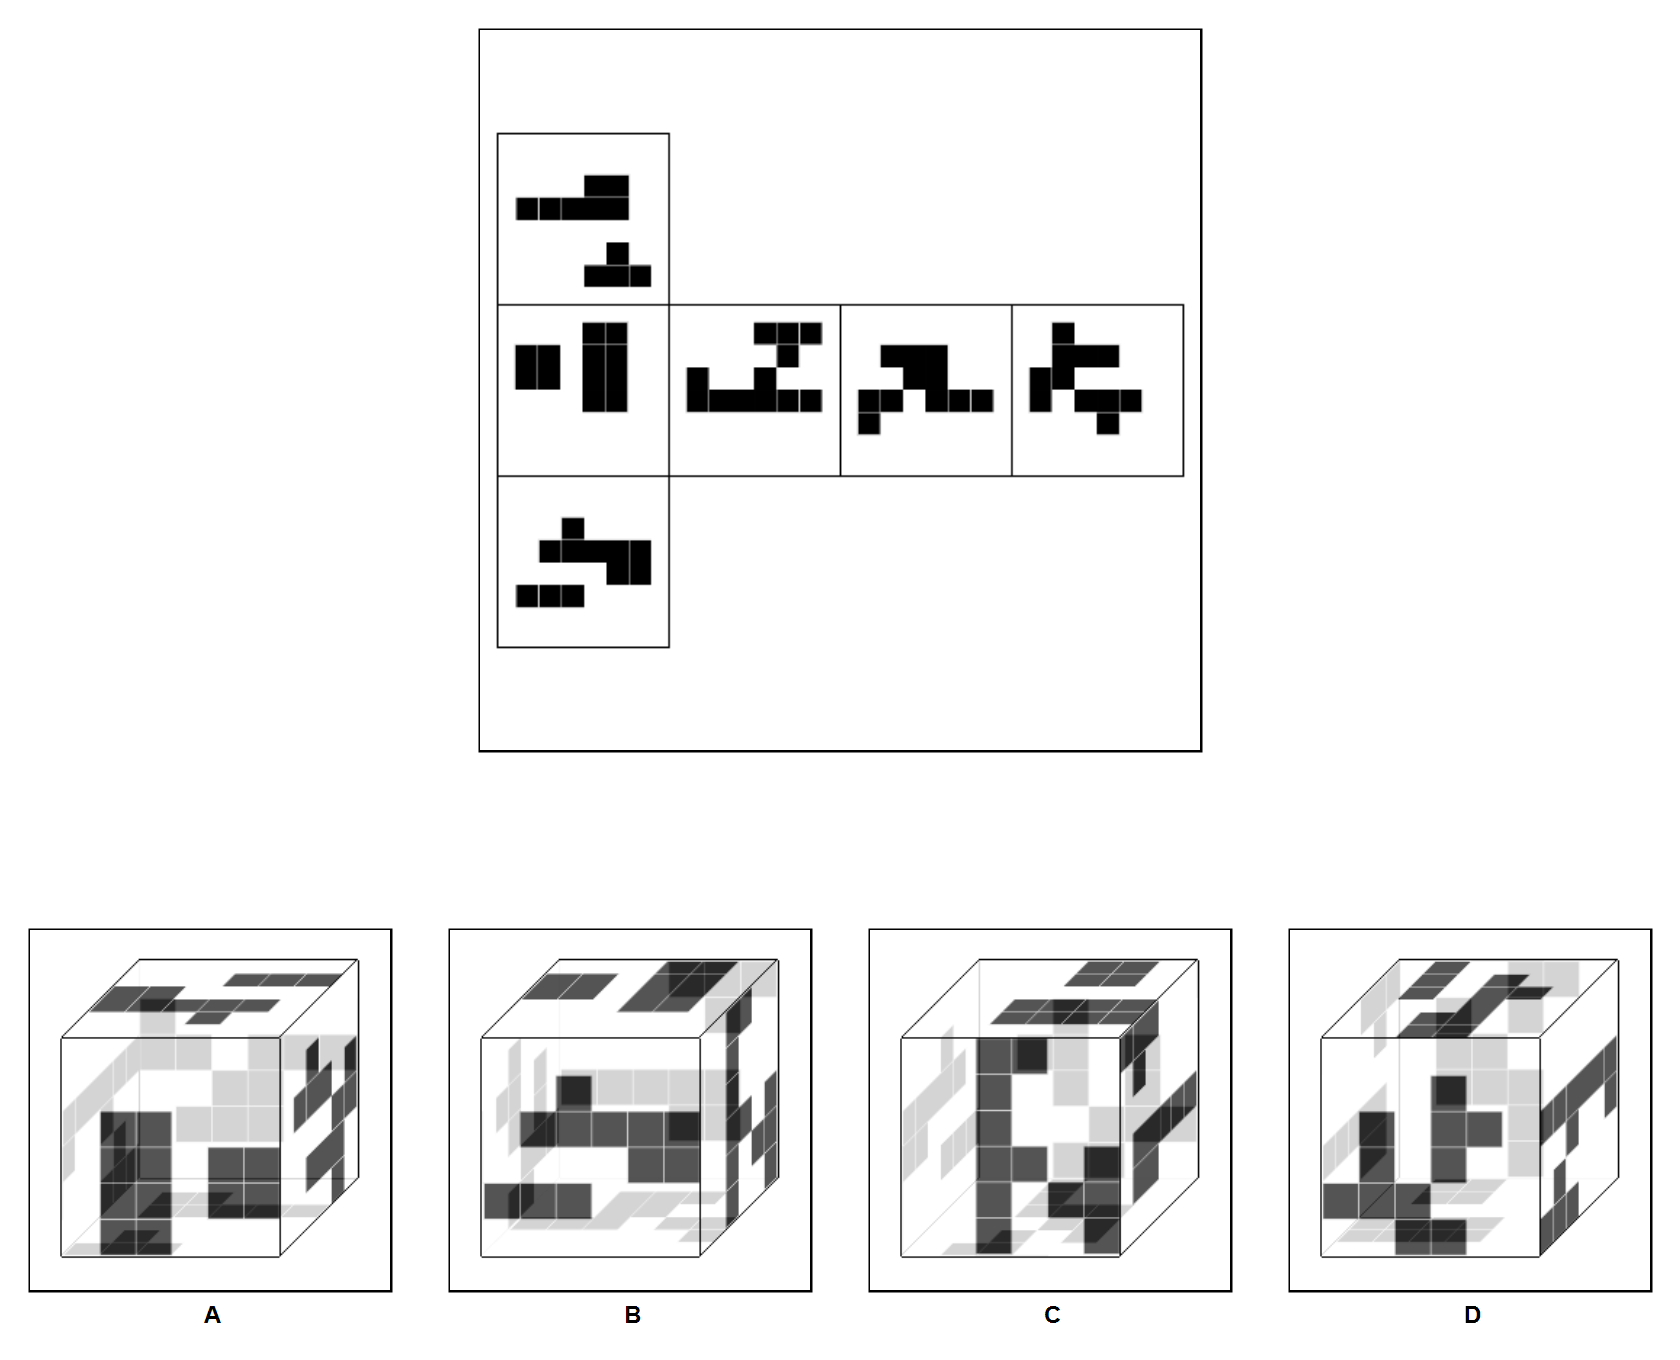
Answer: D